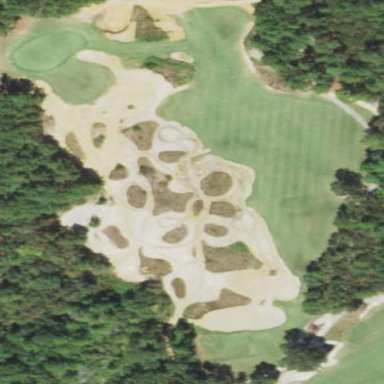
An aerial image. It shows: Golf rough area.